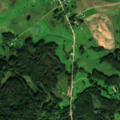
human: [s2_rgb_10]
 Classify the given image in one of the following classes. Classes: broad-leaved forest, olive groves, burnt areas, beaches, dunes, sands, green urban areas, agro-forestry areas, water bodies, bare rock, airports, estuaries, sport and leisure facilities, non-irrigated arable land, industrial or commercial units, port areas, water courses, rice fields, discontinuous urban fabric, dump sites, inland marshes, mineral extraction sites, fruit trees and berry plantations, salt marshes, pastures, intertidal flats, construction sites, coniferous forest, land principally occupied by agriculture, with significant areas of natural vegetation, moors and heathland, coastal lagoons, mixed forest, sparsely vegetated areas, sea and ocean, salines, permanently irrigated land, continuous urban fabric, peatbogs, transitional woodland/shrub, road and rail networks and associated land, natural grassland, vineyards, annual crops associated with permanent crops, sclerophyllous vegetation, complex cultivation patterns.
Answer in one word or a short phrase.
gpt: discontinuous urban fabric, non-irrigated arable land, pastures, land principally occupied by agriculture, with significant areas of natural vegetation, mixed forest